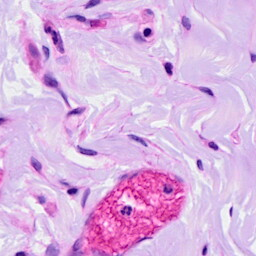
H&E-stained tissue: Ovarian